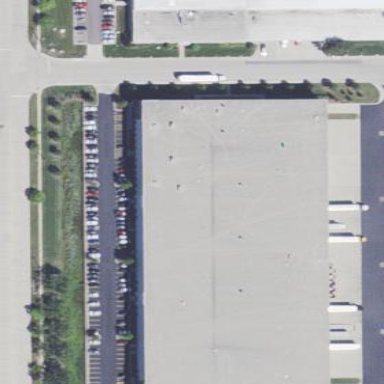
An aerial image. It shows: Warehouse.